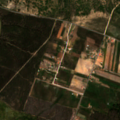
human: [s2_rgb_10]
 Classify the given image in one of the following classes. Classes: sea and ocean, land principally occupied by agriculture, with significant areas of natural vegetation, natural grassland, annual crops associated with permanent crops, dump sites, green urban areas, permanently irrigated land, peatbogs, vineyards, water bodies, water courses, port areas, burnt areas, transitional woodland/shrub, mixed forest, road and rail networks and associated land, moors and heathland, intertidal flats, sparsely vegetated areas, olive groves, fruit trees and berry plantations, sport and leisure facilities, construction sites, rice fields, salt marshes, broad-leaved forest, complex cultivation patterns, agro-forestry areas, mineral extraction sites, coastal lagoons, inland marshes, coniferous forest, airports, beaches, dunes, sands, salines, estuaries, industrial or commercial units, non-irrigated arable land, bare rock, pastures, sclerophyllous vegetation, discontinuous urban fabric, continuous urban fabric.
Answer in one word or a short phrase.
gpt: permanently irrigated land, complex cultivation patterns, agro-forestry areas, broad-leaved forest, transitional woodland/shrub